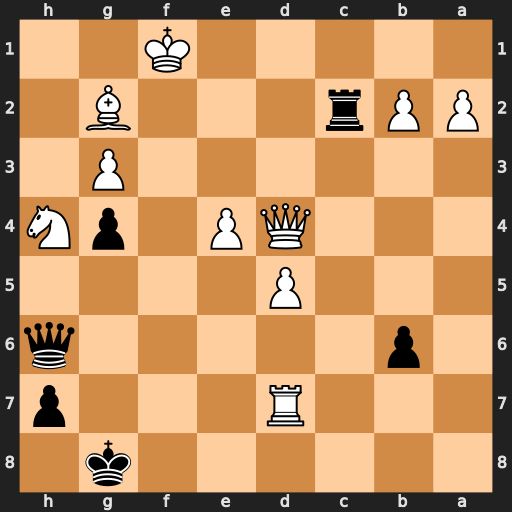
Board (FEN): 6k1/3R3p/1p5q/3P4/3QP1pN/6P1/PPr3B1/5K2
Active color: b
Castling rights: -
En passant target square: -
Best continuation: Qc1+ Qd1 Qxd1#